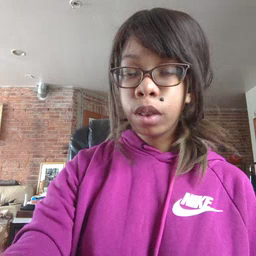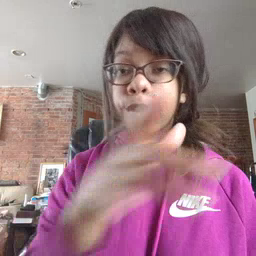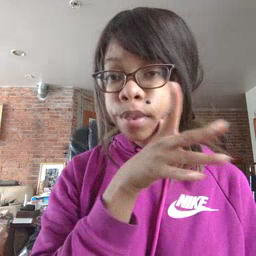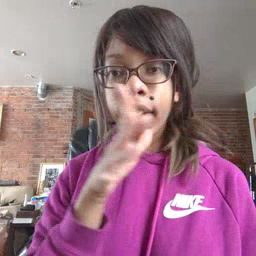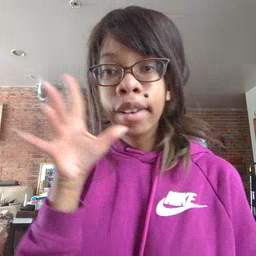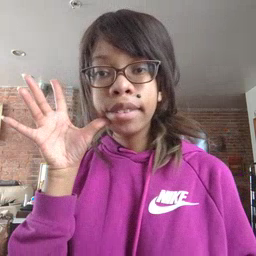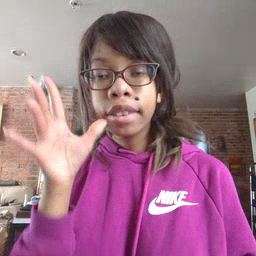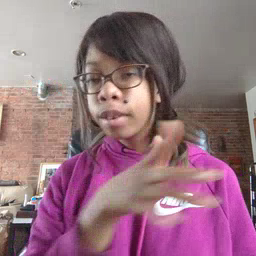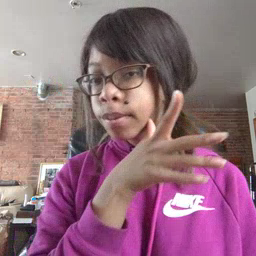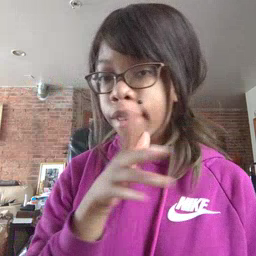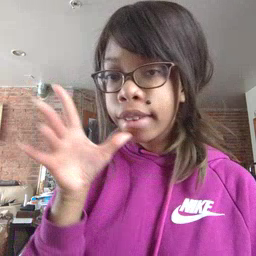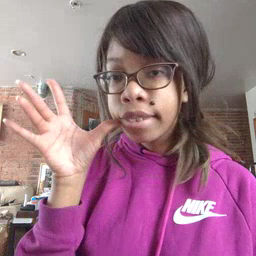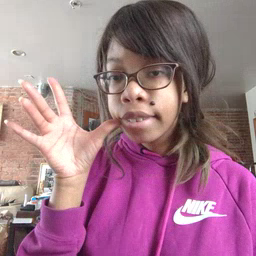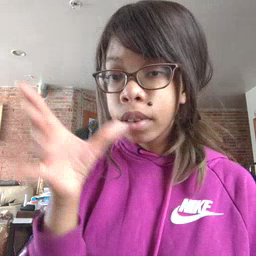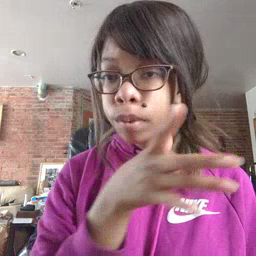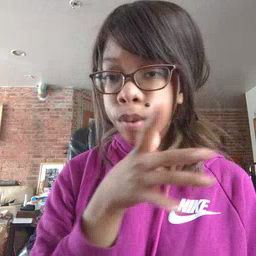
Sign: farm